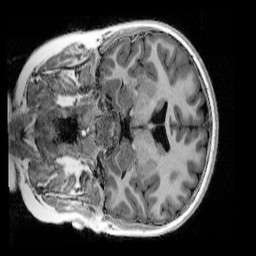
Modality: UNIT1_denoised
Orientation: coronal
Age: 9
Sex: male
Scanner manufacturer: siemens
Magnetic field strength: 3 T
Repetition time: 4 s
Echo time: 0.00303 s